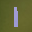
Label: 1